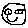
Label: smiley face